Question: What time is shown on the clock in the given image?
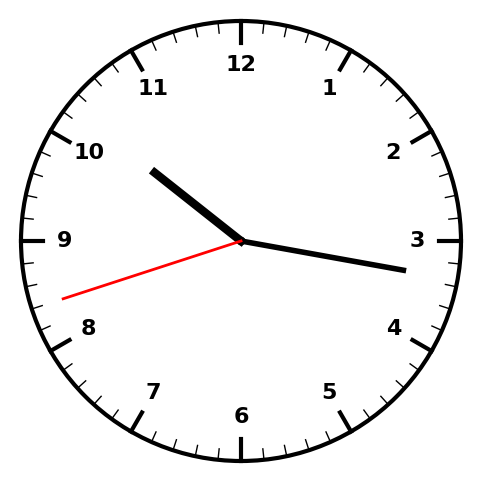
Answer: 10:16:42